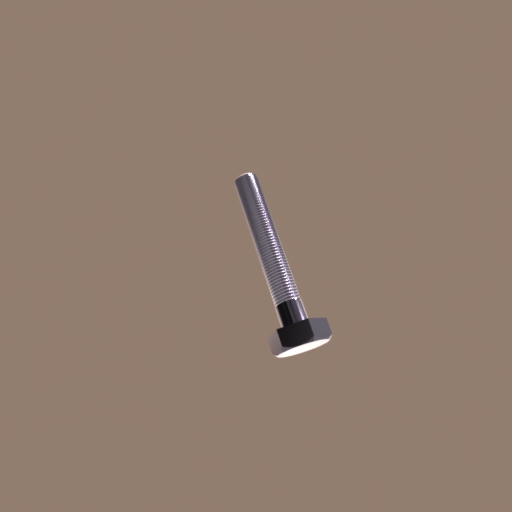
Label: bolt